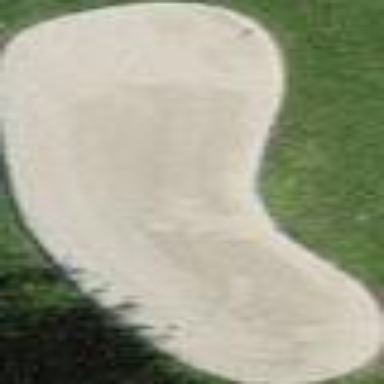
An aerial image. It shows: Sand bunker on golf course.